Lunar surface albedo tile
Center latitude: -27.262
Center longitude: 23.626
Resolution (meters per pixel, mean): 157.38
Tile area (km^2): 25463.38
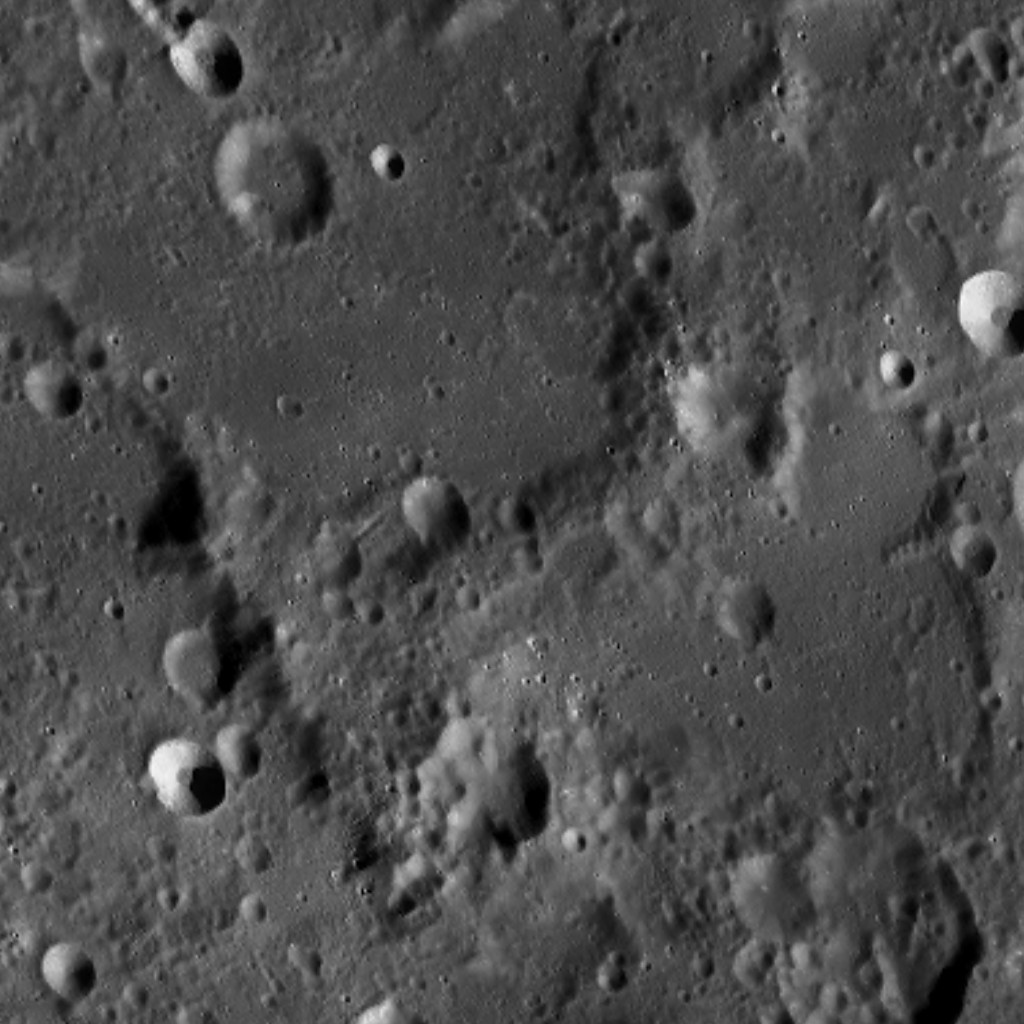